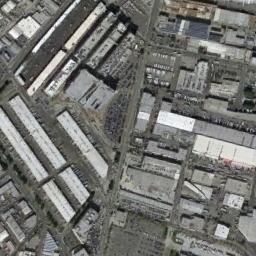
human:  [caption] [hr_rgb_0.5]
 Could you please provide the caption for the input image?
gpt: The industrial area has lots of workshops of different sizes .

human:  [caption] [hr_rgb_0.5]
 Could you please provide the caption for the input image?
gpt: There are many houses in the industrial area .

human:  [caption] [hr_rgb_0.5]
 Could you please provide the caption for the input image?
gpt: Industrial areas have different building sizes .

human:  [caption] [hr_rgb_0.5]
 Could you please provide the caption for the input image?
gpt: Neatly planned factories and roads in an industrial area with green belts .

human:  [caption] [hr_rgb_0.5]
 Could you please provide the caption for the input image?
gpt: There are many gray buildings and white buildings on the industrial area .